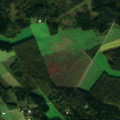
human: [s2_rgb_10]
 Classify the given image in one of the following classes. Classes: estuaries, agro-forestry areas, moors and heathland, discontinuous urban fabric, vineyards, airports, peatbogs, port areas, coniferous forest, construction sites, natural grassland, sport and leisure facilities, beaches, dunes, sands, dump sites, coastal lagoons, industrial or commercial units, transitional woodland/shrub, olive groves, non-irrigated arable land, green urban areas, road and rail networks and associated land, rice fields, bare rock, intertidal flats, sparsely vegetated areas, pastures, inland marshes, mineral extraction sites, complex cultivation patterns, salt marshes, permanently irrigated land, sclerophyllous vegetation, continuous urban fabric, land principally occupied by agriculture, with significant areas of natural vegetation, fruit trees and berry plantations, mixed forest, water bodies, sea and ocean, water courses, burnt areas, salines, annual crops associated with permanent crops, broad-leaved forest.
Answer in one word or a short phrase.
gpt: non-irrigated arable land, coniferous forest, mixed forest